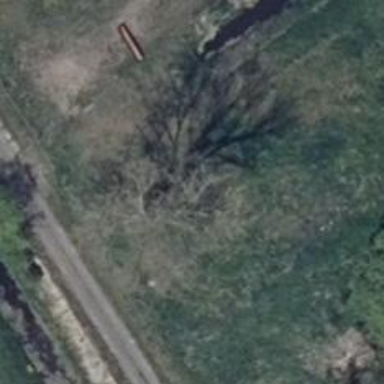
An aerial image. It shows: Beautiful tree in nature.